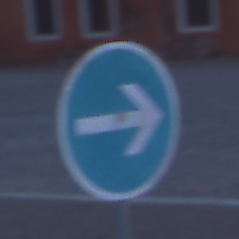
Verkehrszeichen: VorgeschriebeneFahrtrichtungHierRechts
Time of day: Dawn
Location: Outdoor (Urban)
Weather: PartlyCloudy
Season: NotSpecified
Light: Natural